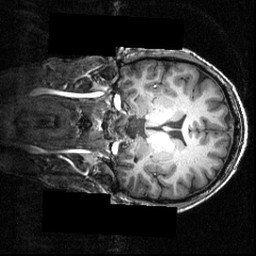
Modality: T1w
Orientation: coronal
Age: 25
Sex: male
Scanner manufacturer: siemens
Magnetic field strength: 3.951 T
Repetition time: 1.5 s
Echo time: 0.00335 s